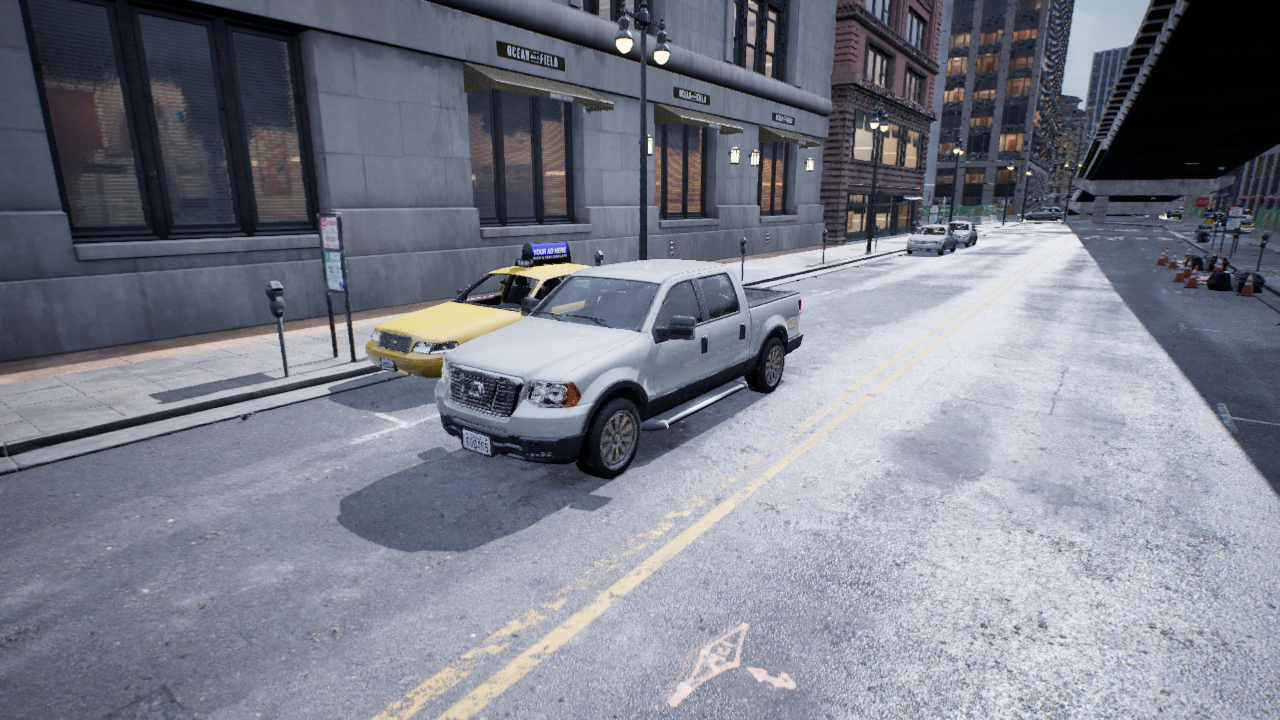
Venue: downtown
Lighting: overcast
Vehicle rig: pickup